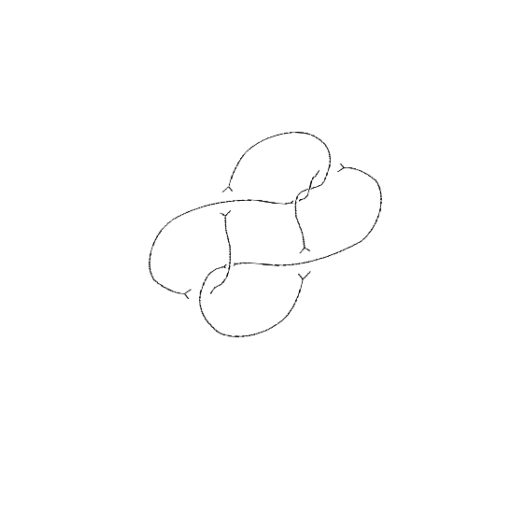
Crossing number: 7